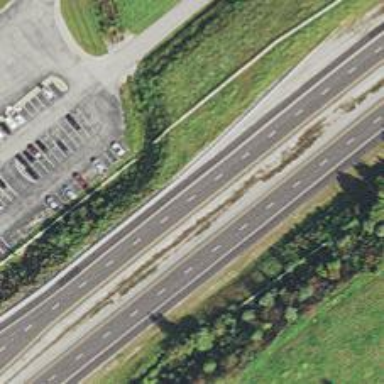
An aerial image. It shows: Trunk highway with expressway features.